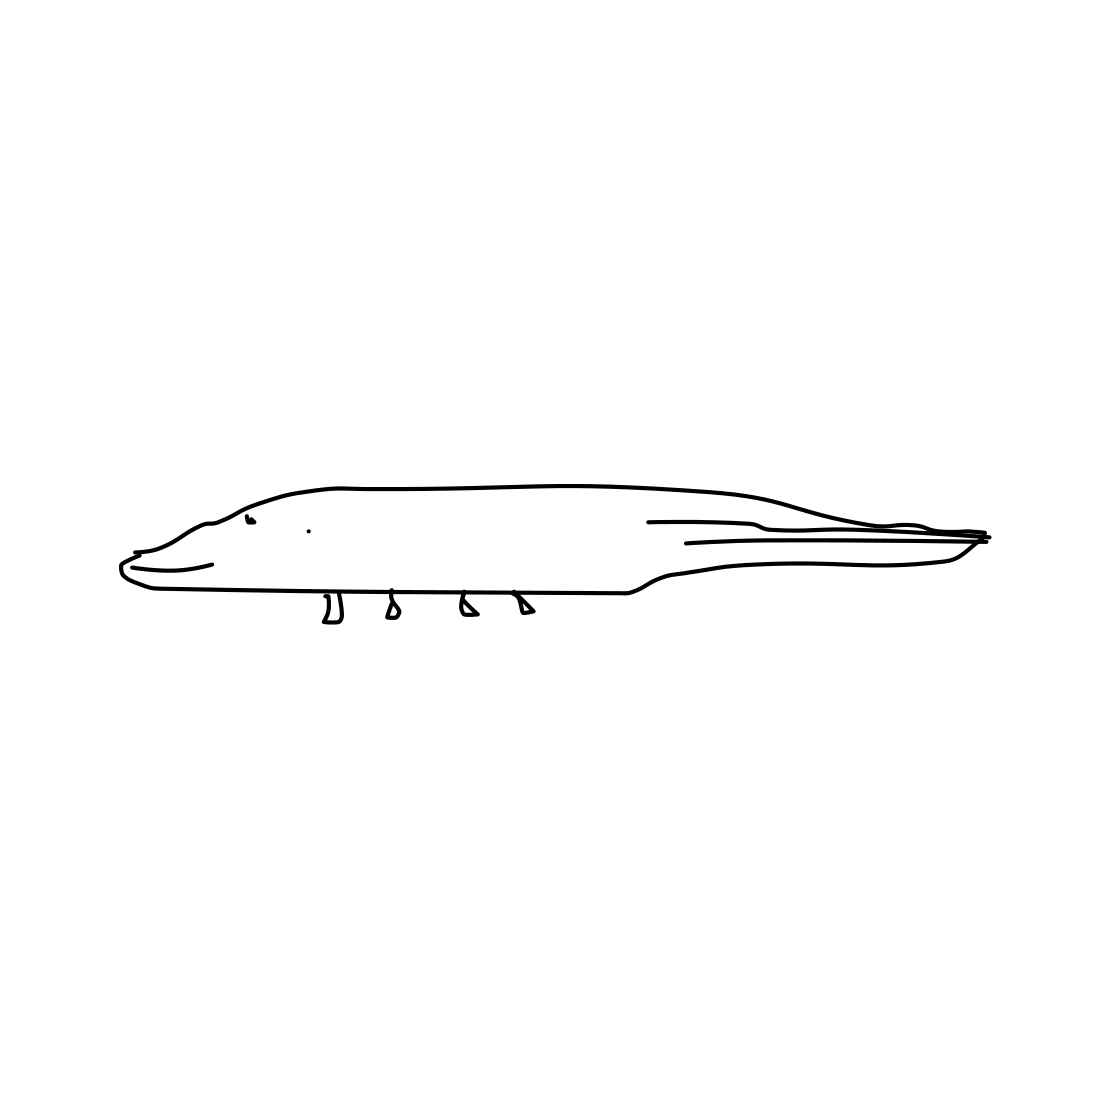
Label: crocodile